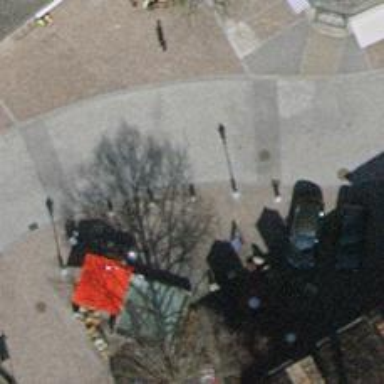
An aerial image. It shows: Bollard.